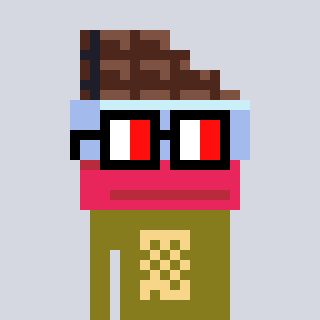
a pixel art character with square glasses with black frames and red eyes, a chocolate-shaped head and a gunk-colored body on a cool background